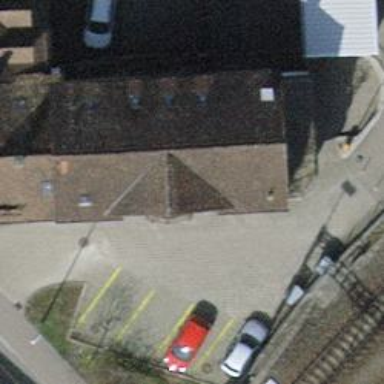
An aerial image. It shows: Community centre.